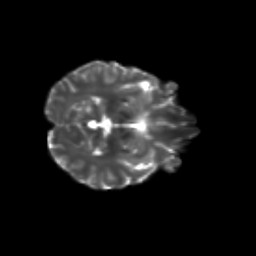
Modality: T2w
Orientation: axial
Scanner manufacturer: siemens
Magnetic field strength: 3 T
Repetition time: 9.2 s
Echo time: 0.084 s